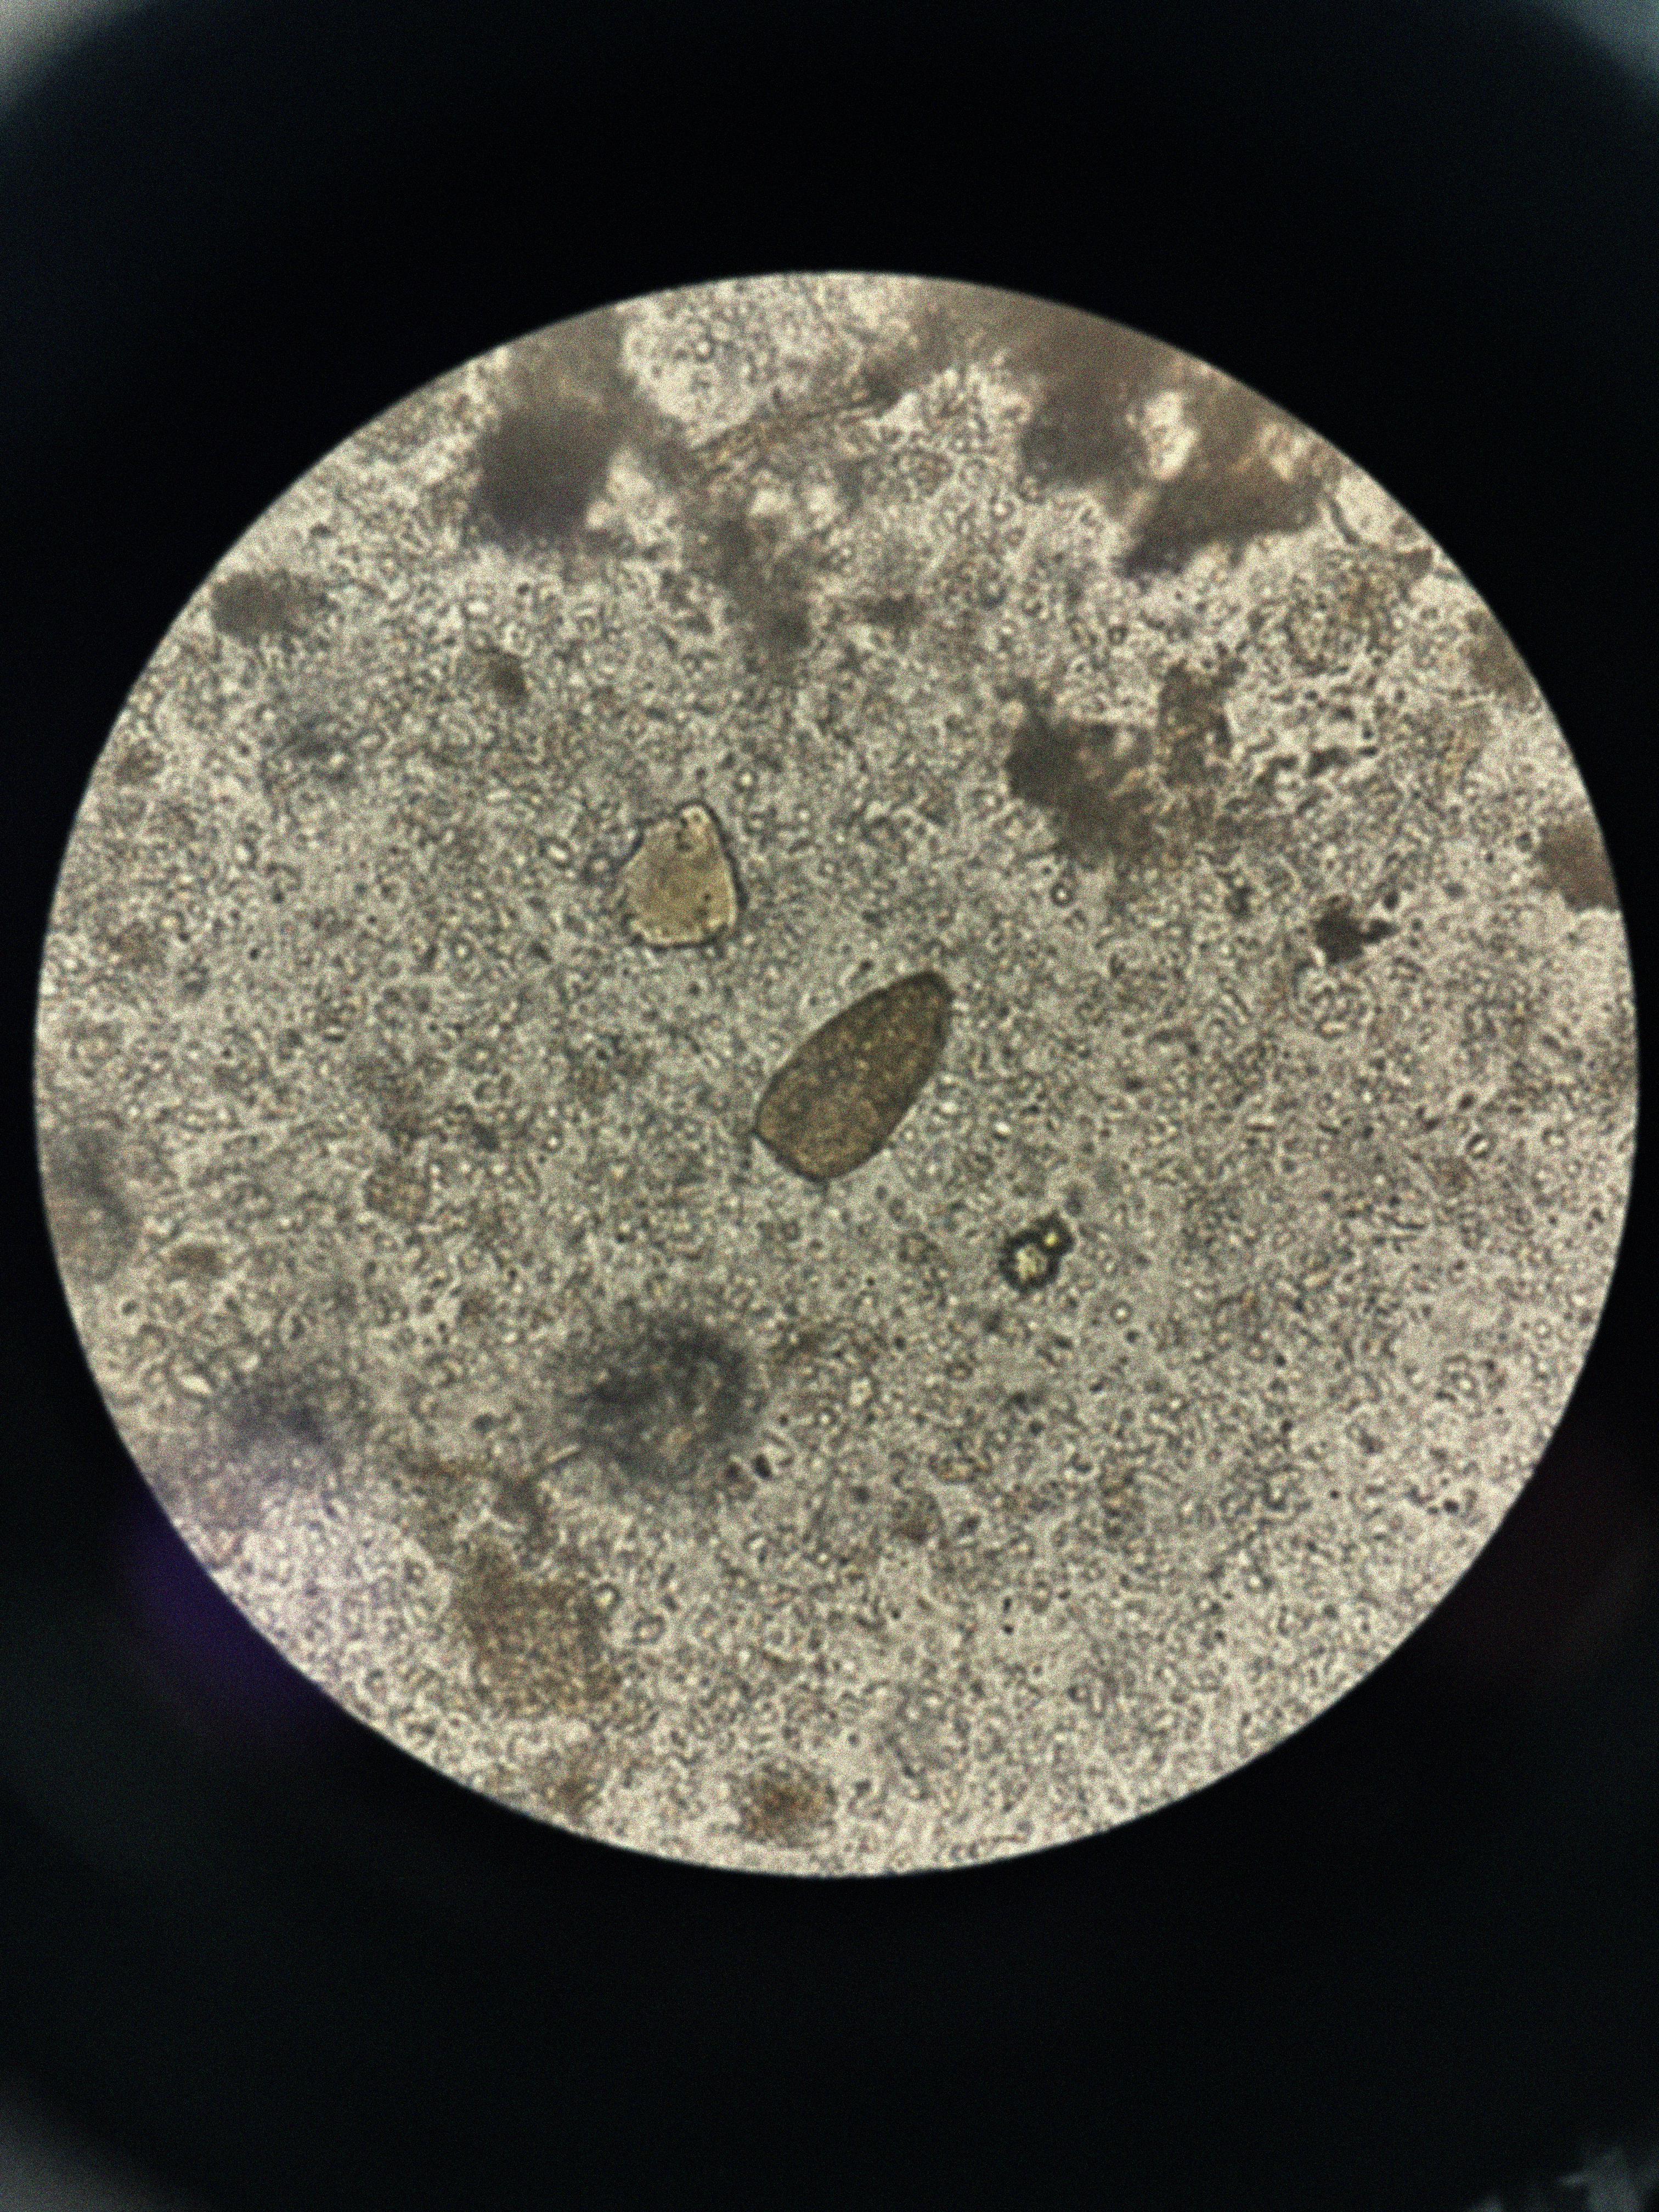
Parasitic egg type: Paragonimus spp